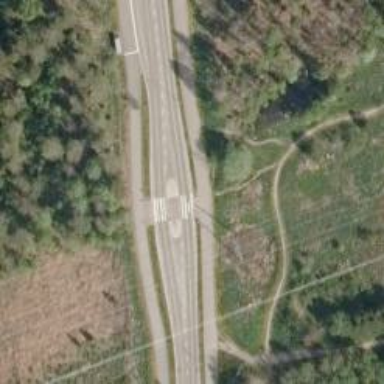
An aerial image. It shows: Uncontrolled road crossing with pedestrian island.